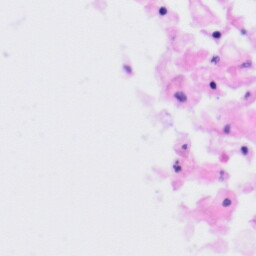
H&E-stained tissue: Tonsil